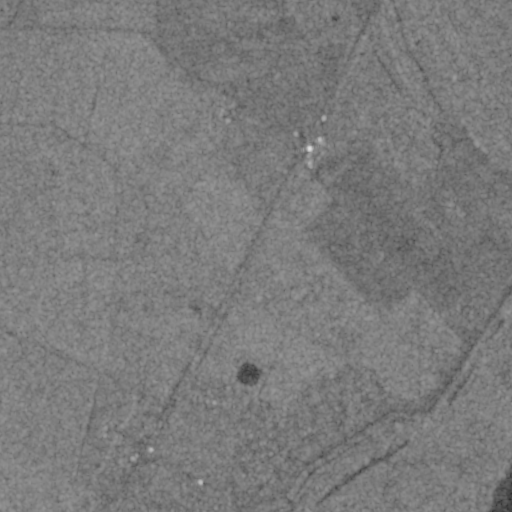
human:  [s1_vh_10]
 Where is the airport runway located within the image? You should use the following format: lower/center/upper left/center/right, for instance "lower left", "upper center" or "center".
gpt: The airport runway is located in the lower right of the image.
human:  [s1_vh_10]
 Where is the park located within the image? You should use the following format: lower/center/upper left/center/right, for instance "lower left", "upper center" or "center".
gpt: The park is located in the center right of the image.
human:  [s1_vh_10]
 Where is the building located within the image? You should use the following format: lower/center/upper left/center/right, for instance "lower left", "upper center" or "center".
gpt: The building is located in the lower right of the image.
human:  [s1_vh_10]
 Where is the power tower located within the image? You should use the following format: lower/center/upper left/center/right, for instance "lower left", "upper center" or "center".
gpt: There is no power tower in the image.

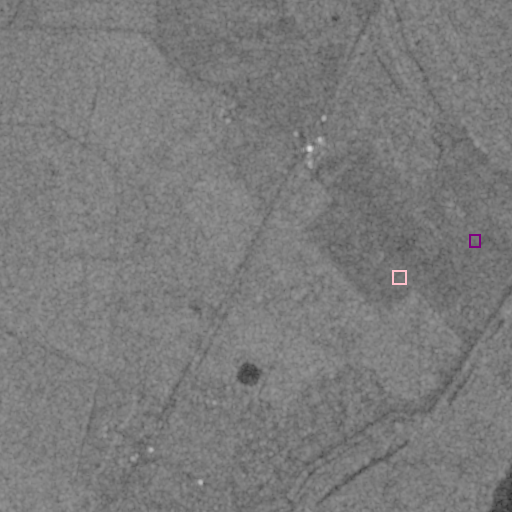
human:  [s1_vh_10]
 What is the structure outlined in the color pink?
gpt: The structure outlined in pink is a park.
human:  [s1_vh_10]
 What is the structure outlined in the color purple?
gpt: The structure outlined in purple is a building.
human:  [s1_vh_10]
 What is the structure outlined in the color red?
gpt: There is no red outline.